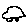
Label: car